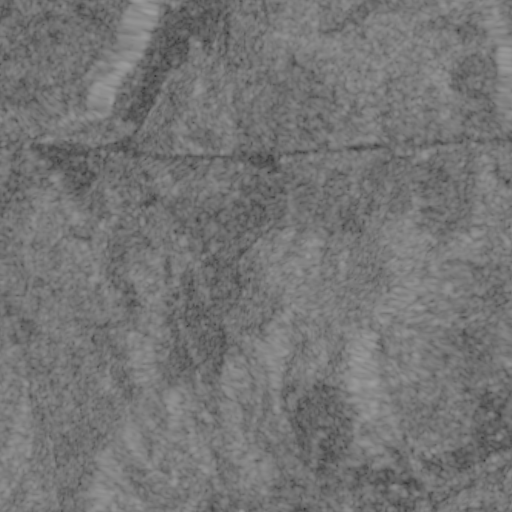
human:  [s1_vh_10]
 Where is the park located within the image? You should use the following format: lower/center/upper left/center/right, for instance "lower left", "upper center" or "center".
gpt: The park is located in the upper center of the image.
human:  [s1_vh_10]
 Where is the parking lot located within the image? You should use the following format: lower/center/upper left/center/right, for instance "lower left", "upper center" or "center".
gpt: The parking lot is located in the upper center of the image.
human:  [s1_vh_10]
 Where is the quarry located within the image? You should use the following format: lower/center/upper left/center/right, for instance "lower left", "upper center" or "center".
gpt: The quarry is located in the center left of the image.
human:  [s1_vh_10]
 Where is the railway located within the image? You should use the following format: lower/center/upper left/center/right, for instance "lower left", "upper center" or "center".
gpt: The railway is located in the upper right of the image.
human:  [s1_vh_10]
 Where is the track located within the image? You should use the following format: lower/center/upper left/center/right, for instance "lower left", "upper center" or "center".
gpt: There is no track in the image.

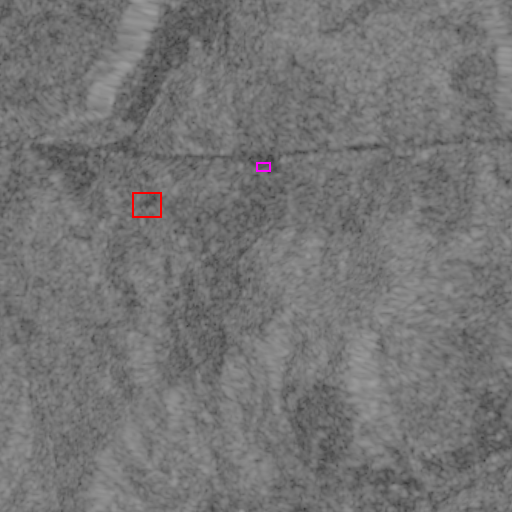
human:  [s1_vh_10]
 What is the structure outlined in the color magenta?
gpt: The structure outlined in magenta is a park.
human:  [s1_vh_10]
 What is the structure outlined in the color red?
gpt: The structure outlined in red is a quarry.
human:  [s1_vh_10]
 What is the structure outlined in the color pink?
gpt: There is no pink outline.